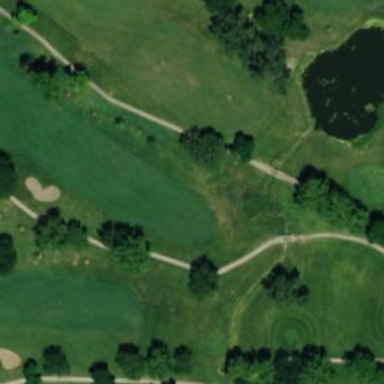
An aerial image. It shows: View of golf hole.